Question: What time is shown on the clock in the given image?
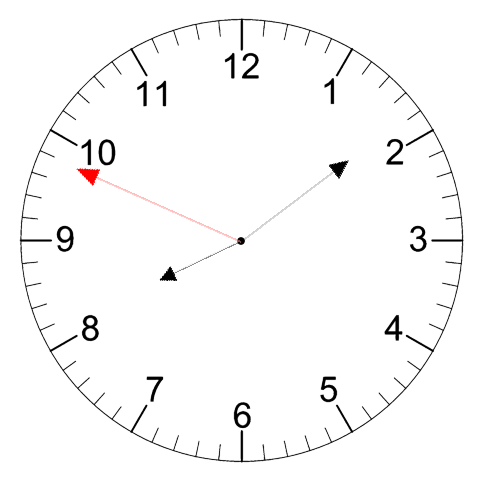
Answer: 08:08:49